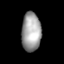
Tissue: lung
Cell type: Fibroblasts
Senescence score: 0.5903
Nuclear area (px): 739
Mean DAPI intensity: 160.057